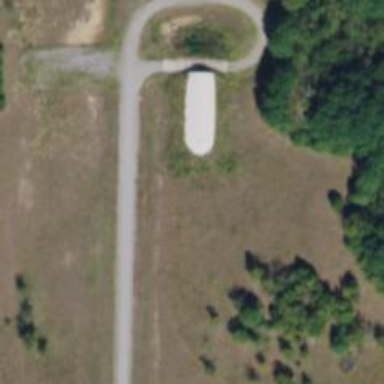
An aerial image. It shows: Military bunker.